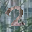
Label: 2